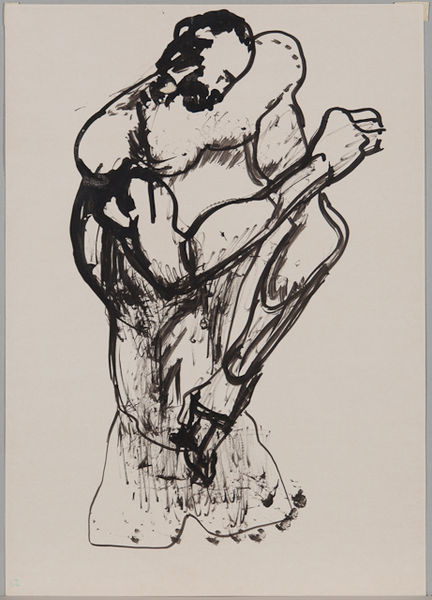
Titel: Man Seated, Man Seated
Künstler: Ernst Neizvestnyi (Neizvestny)
Standort: Amherst (Massachusetts, USA)
Institution: Mead Art Museum, Amherst College
Schlagwörter: white, arm, black, man, nude, male, drawing, sketch, abstract, shoulder, ink, chest, figure, strong, fist, muscle, arn, muscular, bicep